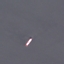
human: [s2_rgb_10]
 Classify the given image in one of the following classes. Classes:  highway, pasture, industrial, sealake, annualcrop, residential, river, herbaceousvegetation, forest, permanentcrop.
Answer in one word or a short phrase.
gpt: SeaLake